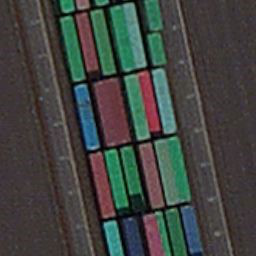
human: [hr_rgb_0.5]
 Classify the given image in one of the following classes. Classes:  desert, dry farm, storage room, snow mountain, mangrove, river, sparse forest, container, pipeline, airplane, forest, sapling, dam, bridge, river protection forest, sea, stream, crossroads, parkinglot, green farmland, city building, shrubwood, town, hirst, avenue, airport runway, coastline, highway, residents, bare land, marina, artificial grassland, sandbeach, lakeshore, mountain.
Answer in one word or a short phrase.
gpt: container